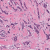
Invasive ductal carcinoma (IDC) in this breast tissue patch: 1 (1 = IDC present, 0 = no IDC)